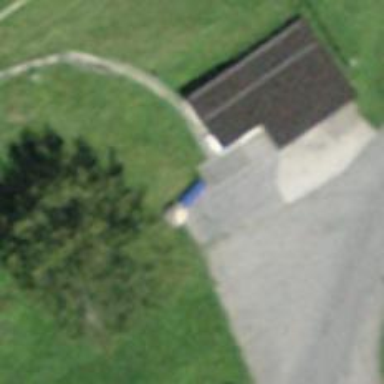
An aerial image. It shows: Bench.